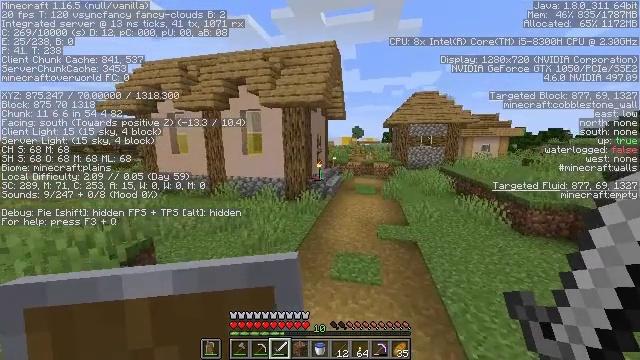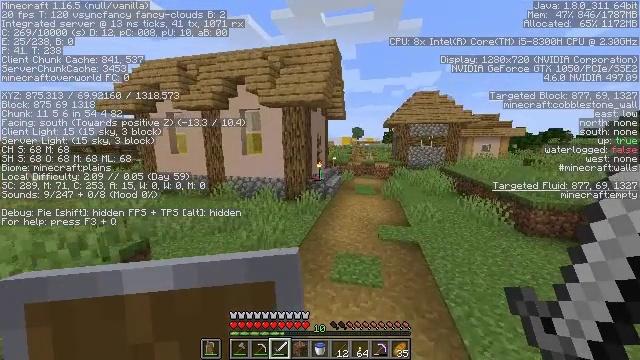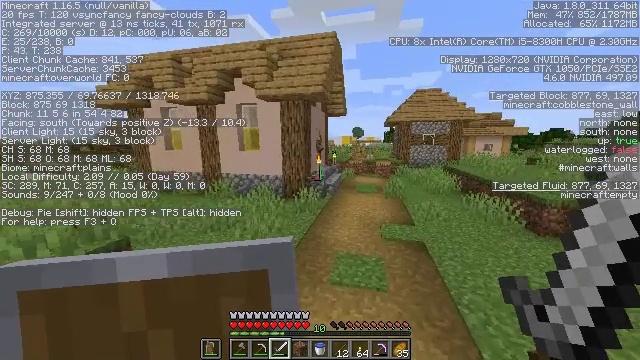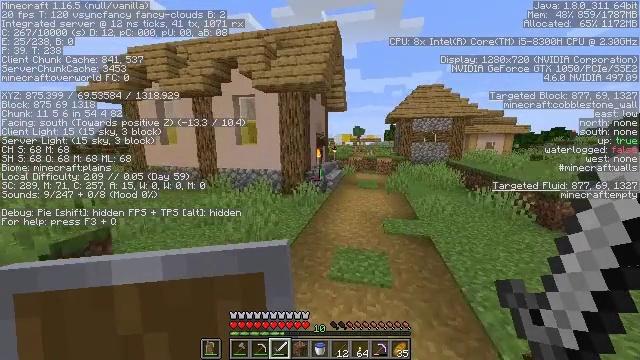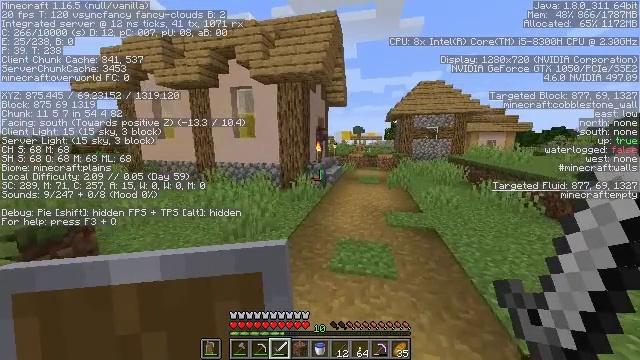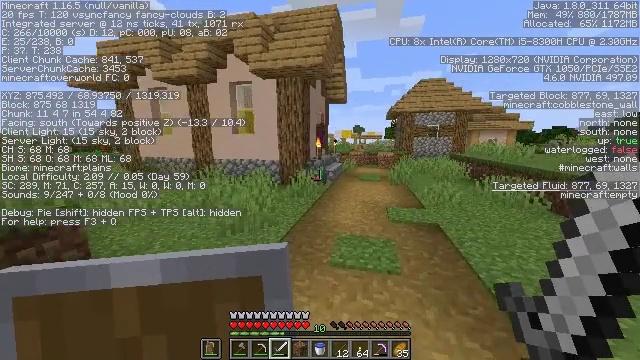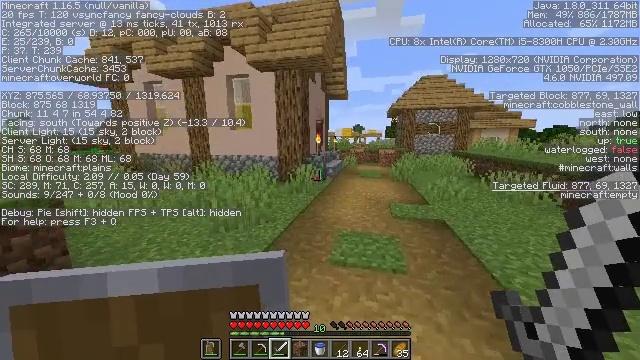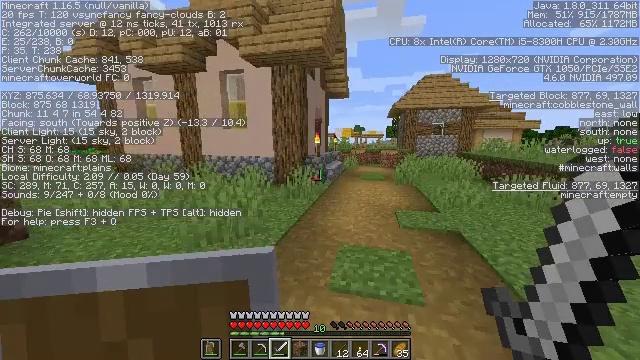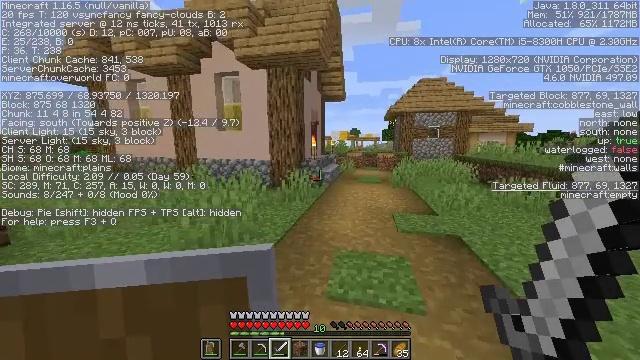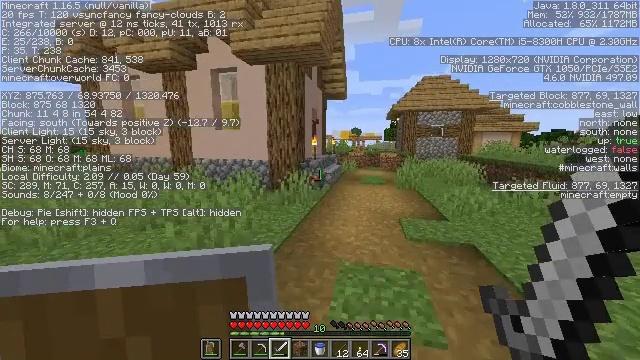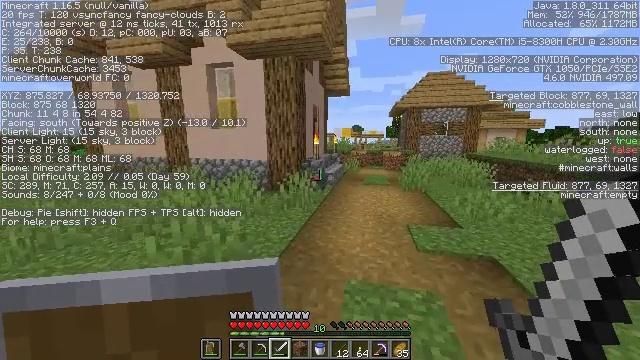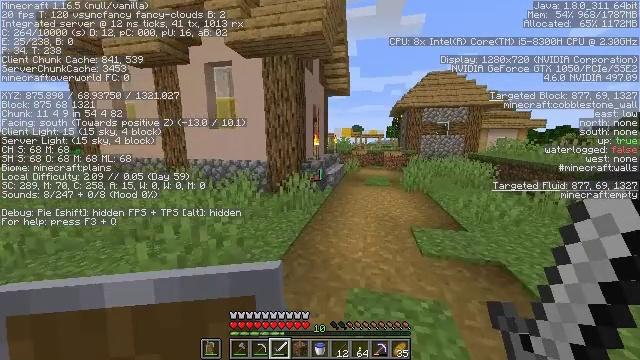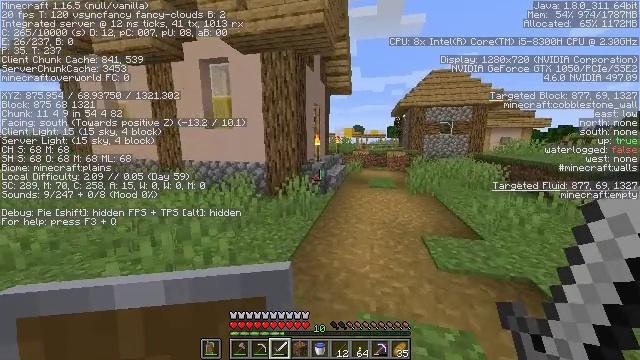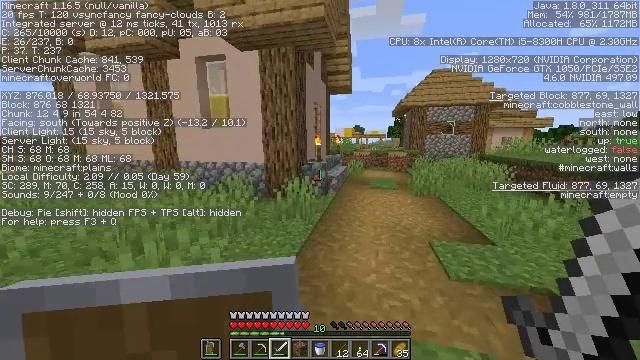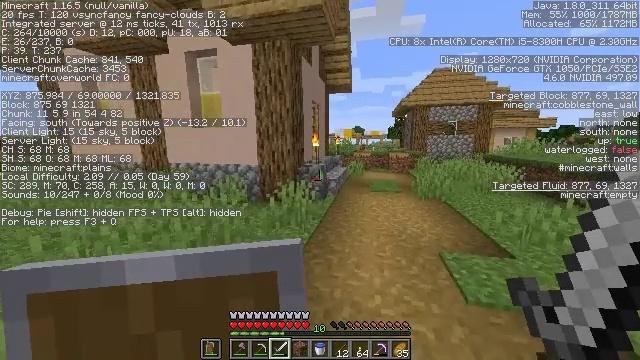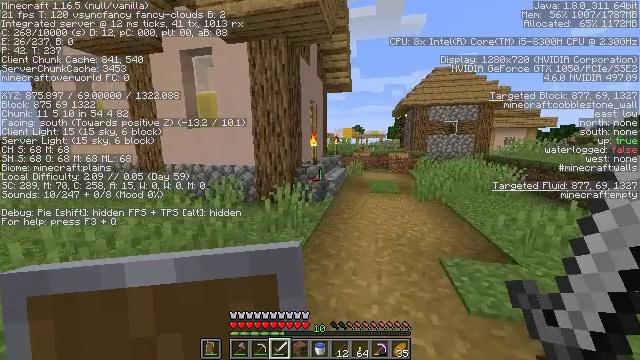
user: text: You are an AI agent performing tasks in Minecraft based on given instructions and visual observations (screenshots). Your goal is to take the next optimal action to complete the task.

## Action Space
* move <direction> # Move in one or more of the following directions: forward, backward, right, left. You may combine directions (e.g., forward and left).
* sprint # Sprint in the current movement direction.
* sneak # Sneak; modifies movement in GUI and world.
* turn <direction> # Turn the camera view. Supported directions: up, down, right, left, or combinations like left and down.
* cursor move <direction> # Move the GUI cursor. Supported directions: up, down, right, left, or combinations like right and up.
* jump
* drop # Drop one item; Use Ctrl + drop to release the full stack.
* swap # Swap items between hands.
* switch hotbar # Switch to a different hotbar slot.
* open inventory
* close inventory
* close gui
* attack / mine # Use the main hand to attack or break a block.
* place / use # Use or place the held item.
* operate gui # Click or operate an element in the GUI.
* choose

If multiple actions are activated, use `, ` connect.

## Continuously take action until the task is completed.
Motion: motion action
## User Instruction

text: Mine the yellow bed to pick it up.
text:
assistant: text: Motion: move forward
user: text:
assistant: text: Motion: move forward
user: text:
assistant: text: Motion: move forward
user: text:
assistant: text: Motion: move forward, sprint
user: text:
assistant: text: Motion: move forward, sprint
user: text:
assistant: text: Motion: move forward, sprint
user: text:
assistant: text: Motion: move forward, sprint
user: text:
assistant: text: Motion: move forward, sprint
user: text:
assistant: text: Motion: move forward, sprint
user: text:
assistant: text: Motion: move forward, sprint
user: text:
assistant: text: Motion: move forward, sprint
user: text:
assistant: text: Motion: move forward, sprint
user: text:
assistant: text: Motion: move forward, sprint
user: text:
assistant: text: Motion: move forward and move right, sprint
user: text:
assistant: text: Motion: move forward and move right, sprint
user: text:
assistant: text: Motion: move forward and move right, sprint
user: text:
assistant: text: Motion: move forward and move right, sprint, turn left
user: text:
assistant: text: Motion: move forward and move right, sprint, turn left
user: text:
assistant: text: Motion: move forward and move right, sprint, turn left
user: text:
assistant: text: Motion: move forward and move right, sprint, turn left
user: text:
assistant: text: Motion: move forward and move right, sprint, turn left
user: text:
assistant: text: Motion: move forward and move right, sprint, turn left
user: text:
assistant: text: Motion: move forward and move right, sprint, turn left
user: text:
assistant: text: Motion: move forward and move right, sprint, turn left
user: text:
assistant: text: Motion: move forward and move right, sprint, turn left
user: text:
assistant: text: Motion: move forward and move right, sprint, turn left
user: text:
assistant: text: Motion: move forward and move right, sprint, turn left
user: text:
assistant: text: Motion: move forward and move right
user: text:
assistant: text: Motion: move forward and move right
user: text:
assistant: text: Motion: move forward and move right